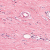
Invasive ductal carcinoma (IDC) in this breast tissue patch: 0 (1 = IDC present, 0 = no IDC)